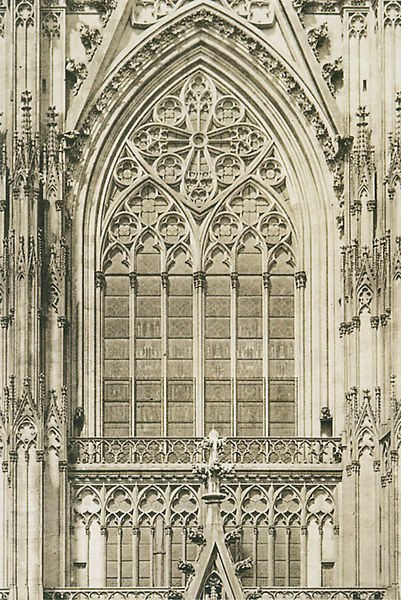
Titel: Kölner Domfenster, Südquerhausfassade
Künstler: Gerhard Richter
Institution: Köln, Dom
Schlagwörter: schatten, blume, fenster, glas, licht, säule, säulen, stein, brüstung, gitter, kirche, gotik, balkon, bogen, giebel, pilaster, spitz, detail, foto, fotografie, photographie, bögen, krabbe, kreuz, türmchen, balustrade, dom, architrav, photo, sandstein, glasfenster, gotisch, rosette, spitzbogen, triforium, wien, rosetten, masswerk, fialen, vierpass, krabben, kirchenfenster, dreipass, wimperg, fiale, lanzette, kölner dom, domfenster, fotot, traverse